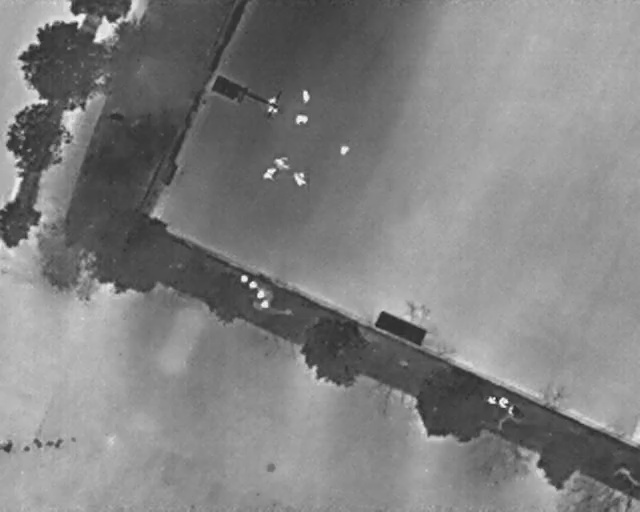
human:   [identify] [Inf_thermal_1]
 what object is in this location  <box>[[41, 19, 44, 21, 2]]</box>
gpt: <ref>1 medium person at the top</ref>